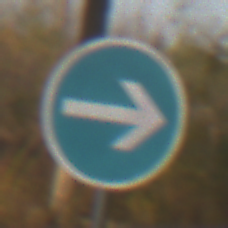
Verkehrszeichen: VorgeschriebeneFahrtrichtungHierRechts
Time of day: SunriseSunset
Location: Roofed (Suburban)
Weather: Clear
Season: NotSpecified
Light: Natural